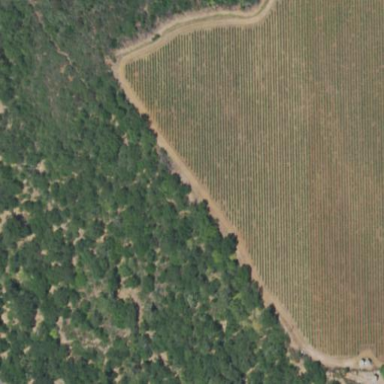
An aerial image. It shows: Vineyard with wine grapes as the crop.